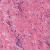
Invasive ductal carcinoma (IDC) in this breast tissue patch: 0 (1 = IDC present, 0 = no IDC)